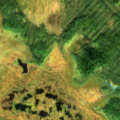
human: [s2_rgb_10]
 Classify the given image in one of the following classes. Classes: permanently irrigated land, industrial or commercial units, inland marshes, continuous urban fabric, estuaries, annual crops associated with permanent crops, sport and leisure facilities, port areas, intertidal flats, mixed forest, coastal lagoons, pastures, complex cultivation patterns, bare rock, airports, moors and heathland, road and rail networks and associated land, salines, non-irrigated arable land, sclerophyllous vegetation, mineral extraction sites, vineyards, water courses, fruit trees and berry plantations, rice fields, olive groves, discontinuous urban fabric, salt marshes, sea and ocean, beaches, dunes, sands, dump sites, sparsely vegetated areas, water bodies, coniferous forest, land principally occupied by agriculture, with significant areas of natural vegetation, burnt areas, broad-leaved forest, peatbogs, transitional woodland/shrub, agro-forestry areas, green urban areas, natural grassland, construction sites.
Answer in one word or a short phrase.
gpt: coniferous forest, mixed forest, peatbogs, water bodies